Question: I'm having issues getting the play and pause buttons toggle in the MPRemoteCommandCenter. For whatever reason the audio and events will all work correctly, but the command center doesn't change the play button to the pause button. Here's my code...
'''
- (void)setupMPRemoteCommandCenter{
MPRemoteCommandCenter *commandCenter = [MPRemoteCommandCenter sharedCommandCenter];
MPRemoteCommand *play = [commandCenter playCommand];
[play setEnabled:YES];
[play addTarget:self action:@selector(playAudio:)];
MPRemoteCommand *pause = [commandCenter pauseCommand];
[pause setEnabled:YES];
[pause addTarget:self action:@selector(playAudio:)];
[commandCenter.skipBackwardCommand setPreferredIntervals:@[@30.0]];
MPRemoteCommand *skipBackwards = [commandCenter skipBackwardCommand];
[skipBackwards setEnabled:YES];
[skipBackwards addTarget:self action:@selector(skipBackwardEvent:)];
[commandCenter.skipForwardCommand setPreferredIntervals:@[@30.0]];
MPRemoteCommand *skipForwards = [commandCenter skipForwardCommand];
[skipForwards setEnabled:YES];
[skipForwards addTarget:self action:@selector(skipForwardEvent:)];
}
-(void)playAudio: (MPRemoteCommandHandlerStatus *)event{
[self playAction];
//playAction handles the audio pausing and toggling the play button on the app
}
'''

Let me know if you guys can think of anything, I'd love the help. This has been driving me nuts
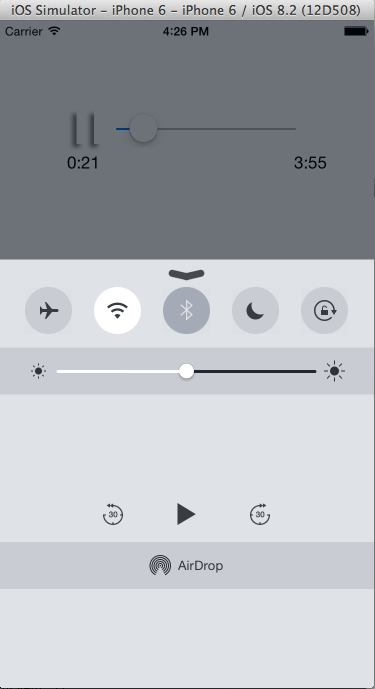
Answer: a few pointers on how I solved this.
reading the apple <URL> it states
so first start playing the audio.
MPRemoteCommandCenter is a fairly self reliant module. setEnabled is used to explicitly say something is not going to be supported. Do not use it as a toggle during an event, AVFoundation will handle that itself.
Also note that i had issues toggling in the simulator, it toggles fine on device but not in the simulator, which took a quick 16 hours to figure out :)